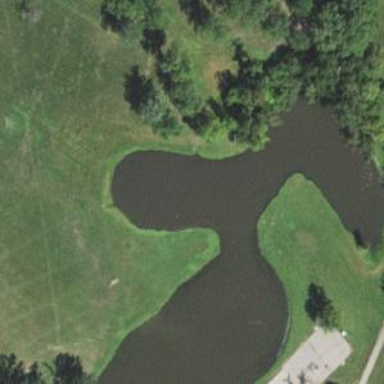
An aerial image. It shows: Disc golf tee.